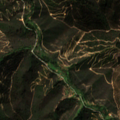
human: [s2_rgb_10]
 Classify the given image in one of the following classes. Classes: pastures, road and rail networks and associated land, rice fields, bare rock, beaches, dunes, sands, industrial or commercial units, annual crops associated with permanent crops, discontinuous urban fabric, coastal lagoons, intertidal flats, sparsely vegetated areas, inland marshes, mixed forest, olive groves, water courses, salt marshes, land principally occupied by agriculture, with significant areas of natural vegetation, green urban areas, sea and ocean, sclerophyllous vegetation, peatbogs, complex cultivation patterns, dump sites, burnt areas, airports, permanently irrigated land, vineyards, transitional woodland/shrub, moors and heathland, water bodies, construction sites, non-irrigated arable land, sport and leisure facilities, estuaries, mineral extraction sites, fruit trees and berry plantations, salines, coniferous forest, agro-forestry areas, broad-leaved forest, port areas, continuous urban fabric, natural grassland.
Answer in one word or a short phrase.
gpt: broad-leaved forest, sclerophyllous vegetation, transitional woodland/shrub